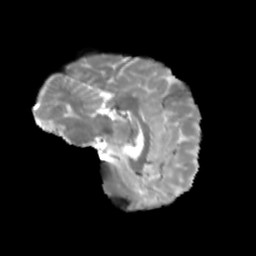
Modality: T2w
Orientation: sagittal
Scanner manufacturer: siemens
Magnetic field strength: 3 T
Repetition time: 4 s
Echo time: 0.0594 s